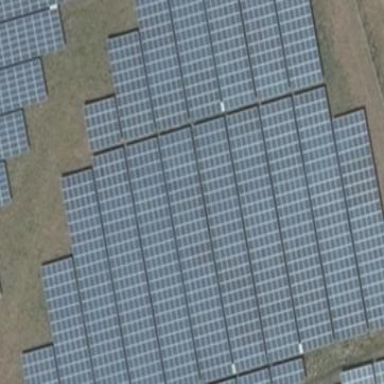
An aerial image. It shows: Solar power generator with photovoltaic panels.